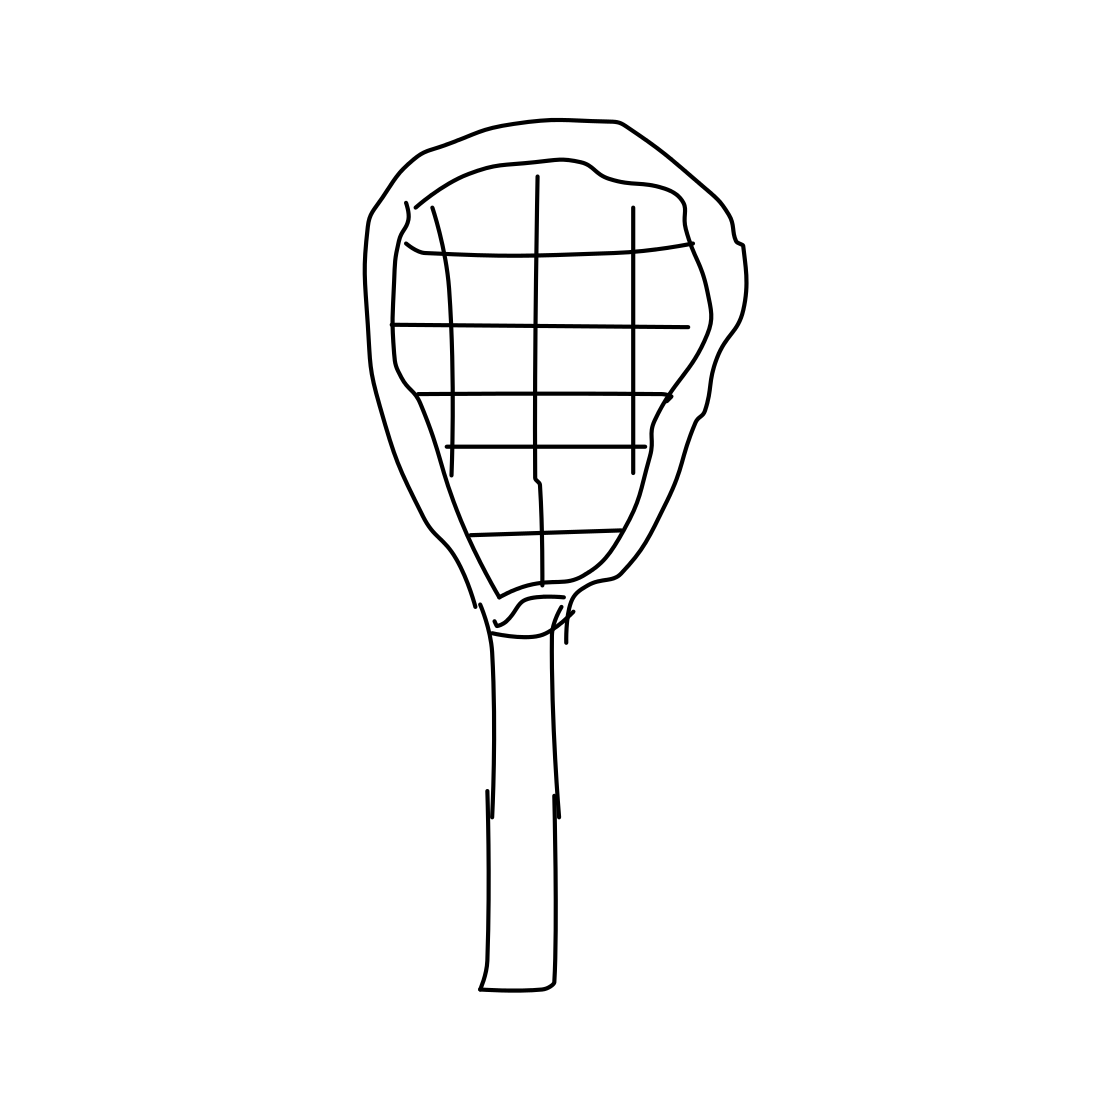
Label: tennis-racket